Question: The following Labview code:

does not receive any data from my <URL>. I am not able to figure out why.
Is there something I am missing?
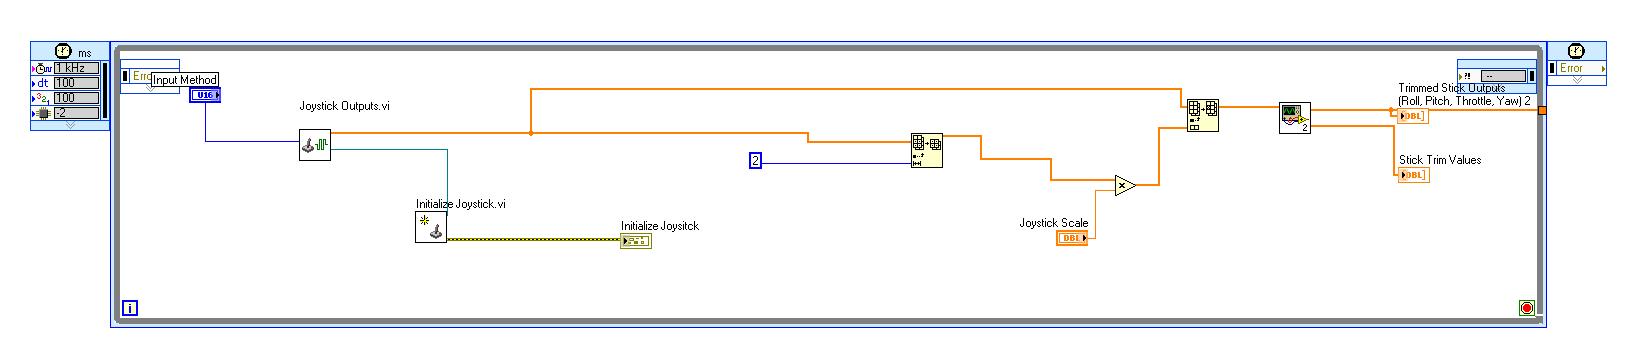
Answer: Some advice, move the 'Init Joystick' out the while loop, is there an error returned?
What input method have you used, does the read data return an error?